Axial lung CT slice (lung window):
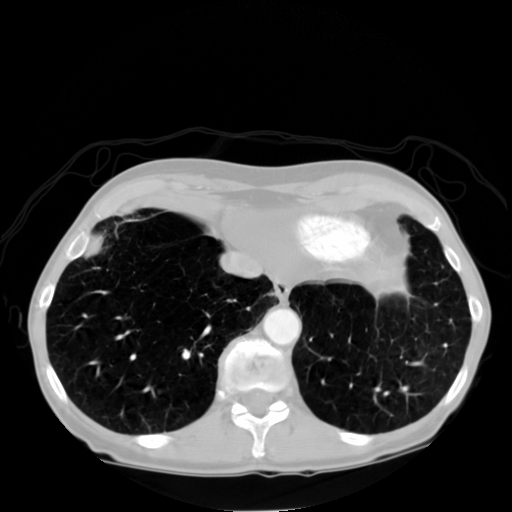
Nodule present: no